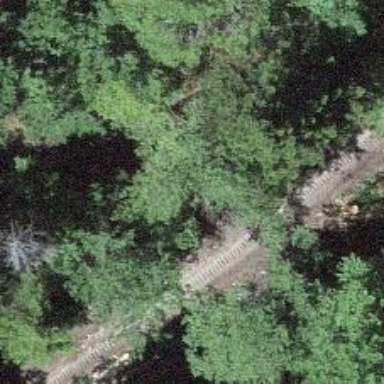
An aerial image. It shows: Unpaved track road with grade3 tracktype.